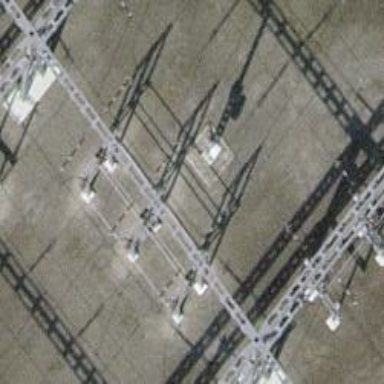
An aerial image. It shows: Insulator used in power systems.